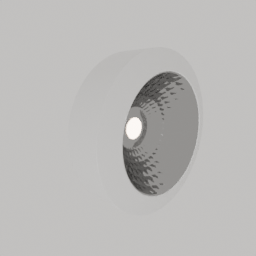
Label: lighting